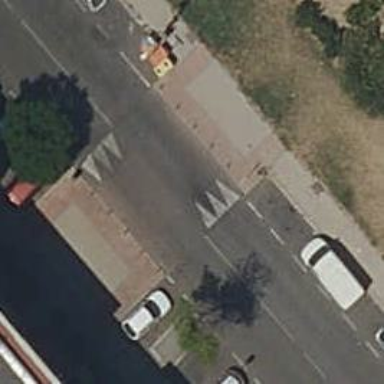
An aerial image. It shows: Marked crossing with traffic calming table.